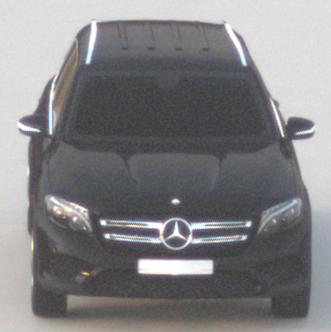
Make: Mercedes-Benz
Model: GLC 250
Detailed model: GLC (253)
Model produced from: 2015/09
Model produced until: 2018/05
Doors: 5
Color: black
Road condition: dry road
Daytime: sunrise or sunset
Contrast: low contrast